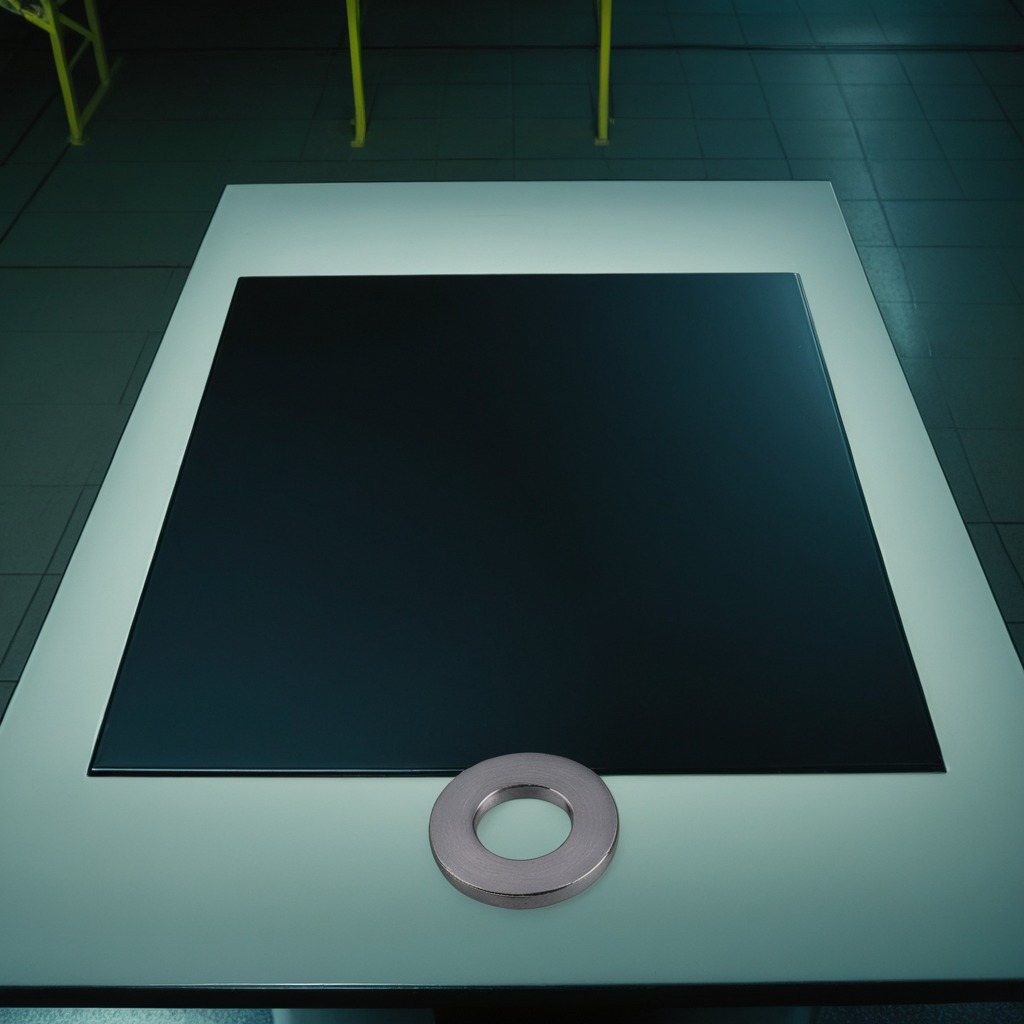
A flat metal washer is lying on a clean empty table in a railway signal maintenance room lit by harsh overhead fluorescents photorealistic surface textures crisp shadows high dynamic range